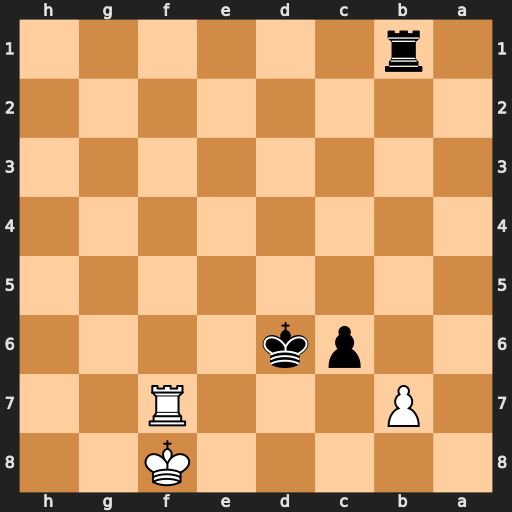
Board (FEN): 5K2/1P3R2/2pk4/8/8/8/8/1r6
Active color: b
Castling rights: -
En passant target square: -
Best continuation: c5 Kg7 Kc6 b8=Q Rxb8